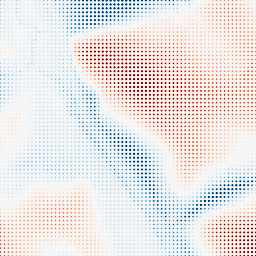
Category: classical
Decomposition family: gaussian_anisotropic
Decomposition parameters: sigma_x: 20
sigma_y: 50
Upsampling method: sinc_blackman
Upsampling parameters: scale: 8
kernel_size: 4
Upsampling scale: 8